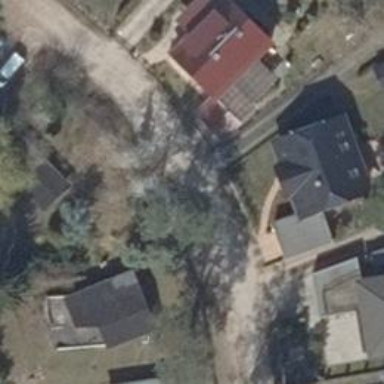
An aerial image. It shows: Residential road with compacted surface.